Aerial crown-view tile of a tropical tree (Barro Colorado Island, Panama), acquired 20250414:
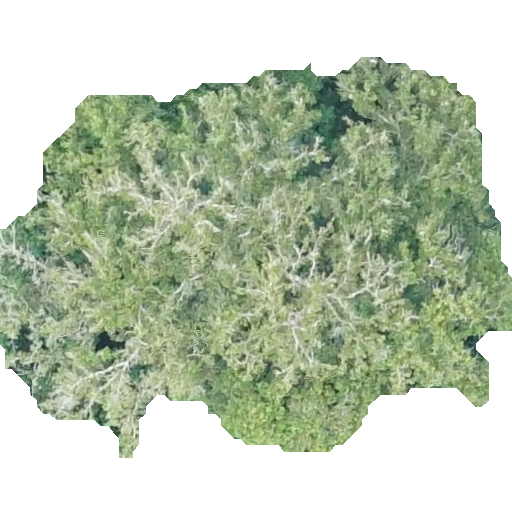
Species: Prioria copaifera
GBIF accepted scientific name: Prioria copaifera
Crown area: 231.877 m²